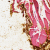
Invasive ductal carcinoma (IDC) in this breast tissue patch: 0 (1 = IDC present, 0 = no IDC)